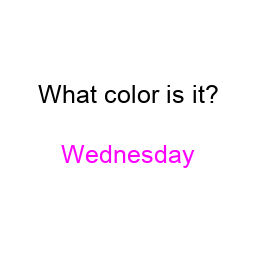
Color: magenta
Background color: white
Question text color: black